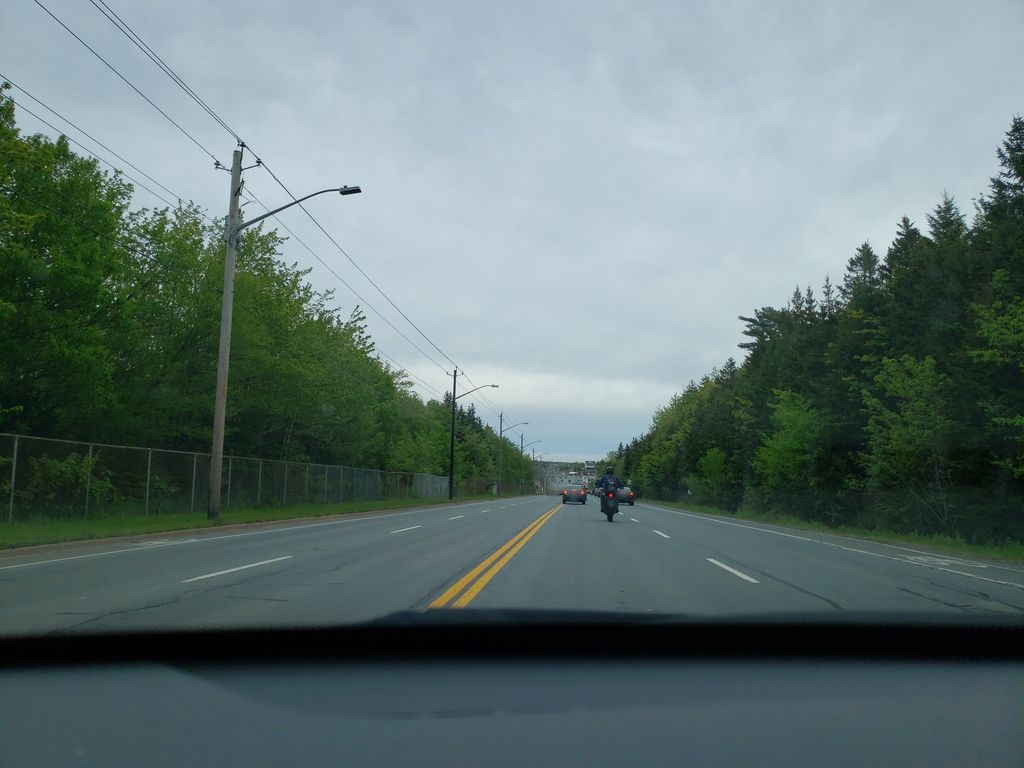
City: halifax